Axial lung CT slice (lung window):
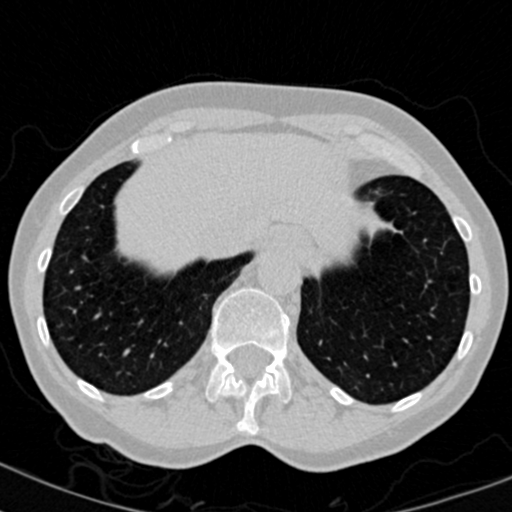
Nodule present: no